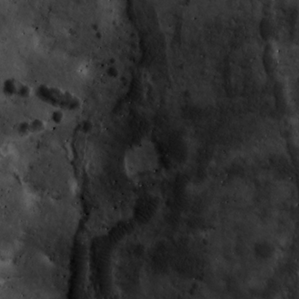
Label: non_frost